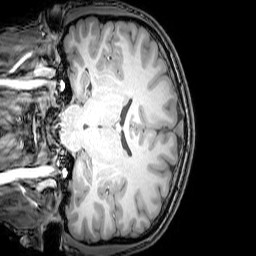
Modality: T1w
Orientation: coronal
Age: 22
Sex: male
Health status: healthy
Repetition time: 0.081 s
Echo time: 0.037 s